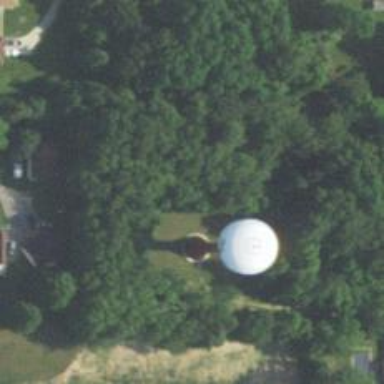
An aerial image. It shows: Water tower that is man-made.